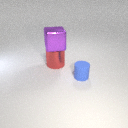
small blue rubber cylinder to the right of large red metal cylinder